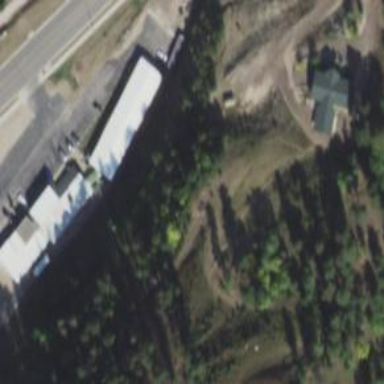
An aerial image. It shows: Building that is motel.